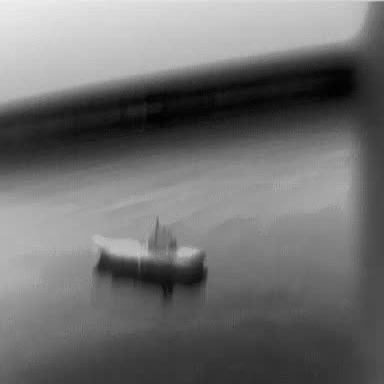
There is a warship in the infrared image.